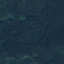
Land use / land cover: Forest